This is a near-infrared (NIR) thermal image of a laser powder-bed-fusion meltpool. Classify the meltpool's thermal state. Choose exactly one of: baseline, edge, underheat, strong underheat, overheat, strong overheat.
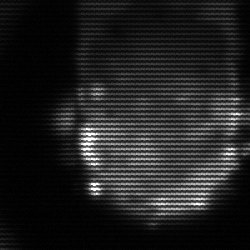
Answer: baseline